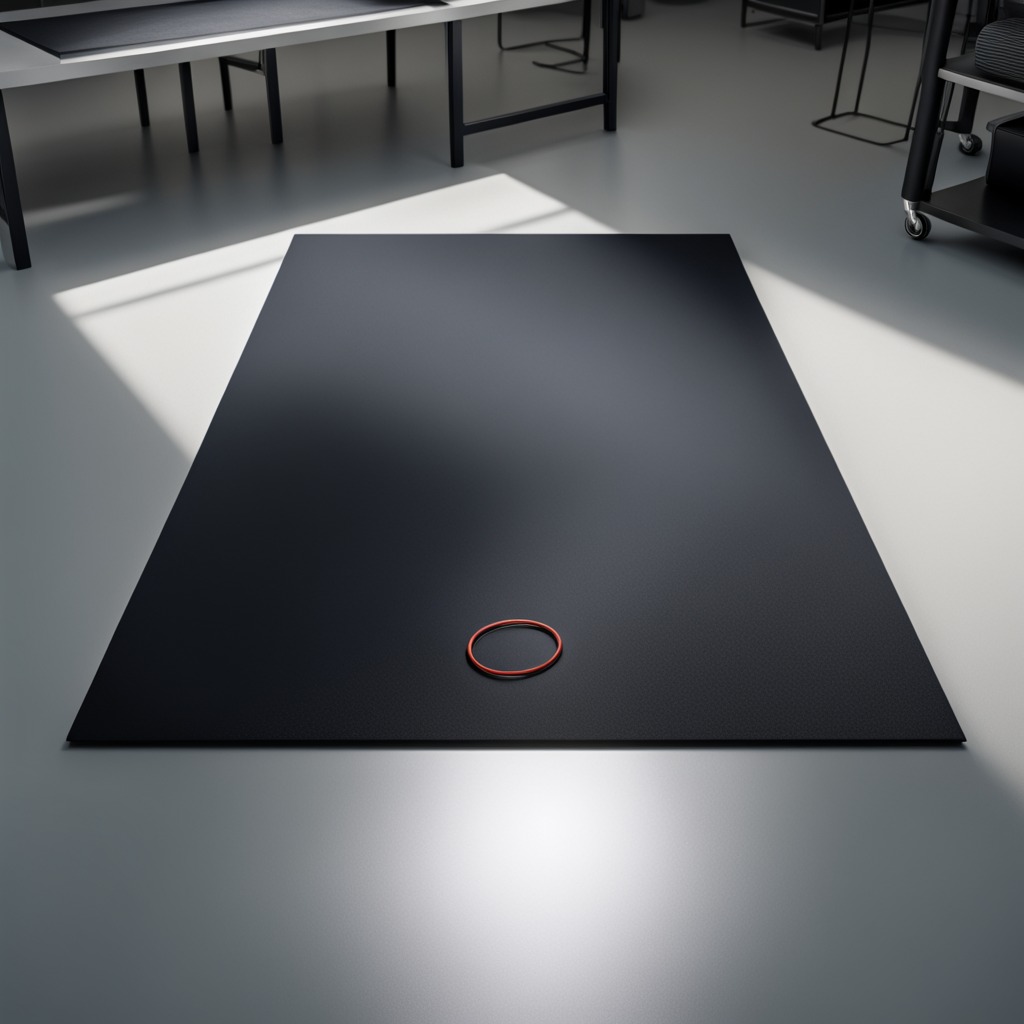
A rubber O-ring lying on the granite tabletop